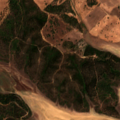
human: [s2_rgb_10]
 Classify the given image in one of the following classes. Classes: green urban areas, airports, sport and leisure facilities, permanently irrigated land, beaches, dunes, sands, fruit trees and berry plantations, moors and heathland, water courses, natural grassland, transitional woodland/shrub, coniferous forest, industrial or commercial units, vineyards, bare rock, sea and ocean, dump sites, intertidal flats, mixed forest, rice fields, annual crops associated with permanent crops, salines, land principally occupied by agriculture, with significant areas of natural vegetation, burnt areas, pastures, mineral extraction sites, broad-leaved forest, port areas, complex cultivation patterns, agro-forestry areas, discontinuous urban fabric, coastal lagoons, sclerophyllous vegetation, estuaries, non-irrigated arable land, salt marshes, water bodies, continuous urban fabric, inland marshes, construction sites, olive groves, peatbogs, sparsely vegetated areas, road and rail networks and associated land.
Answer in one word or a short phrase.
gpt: non-irrigated arable land, agro-forestry areas, broad-leaved forest, water bodies